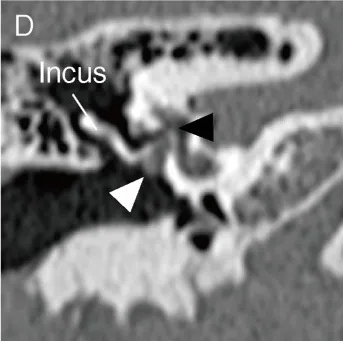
(C,D) Coronal section of the CT scan shows the cyst (marked with a white arrow head) and small bone dehiscence in the vestibule (black arrow head).
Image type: radiology (ct)